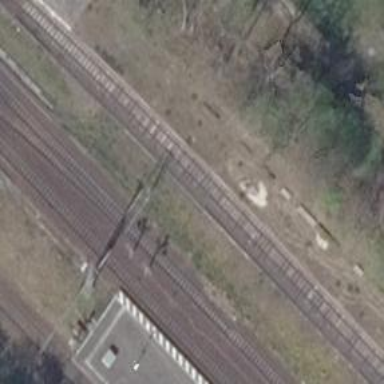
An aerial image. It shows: Railway switch.